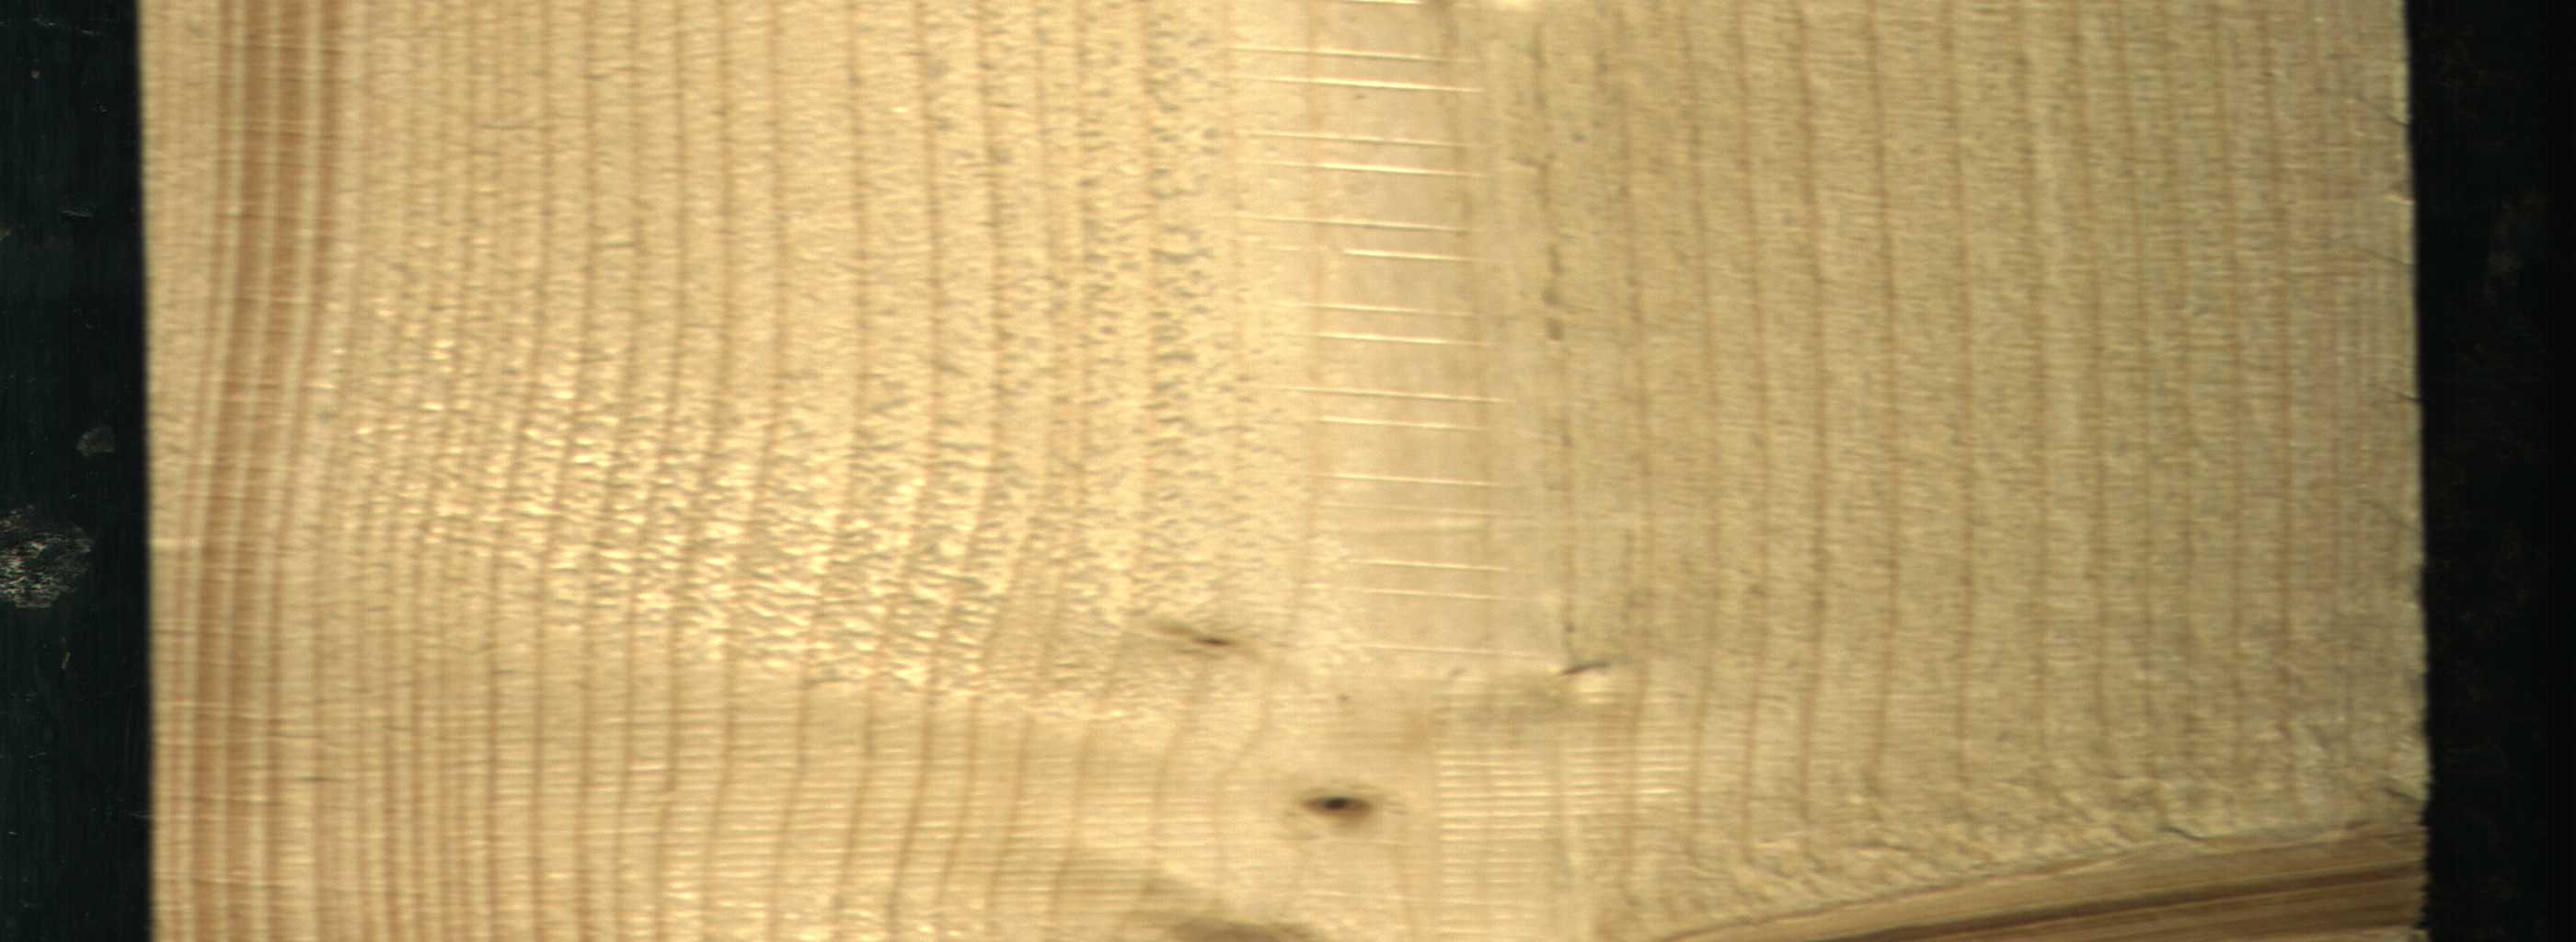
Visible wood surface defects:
Live_Knot
Live_Knot